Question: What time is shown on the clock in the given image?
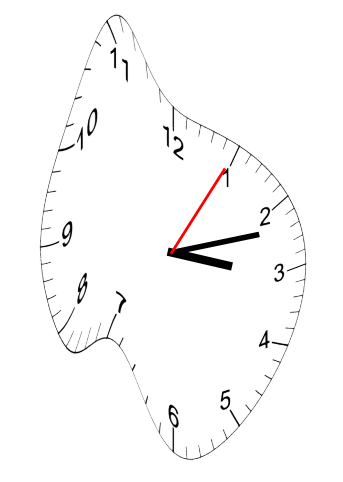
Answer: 03:12:05